Aerial crown-view tile of a tropical tree (Barro Colorado Island, Panama), acquired 20250512:
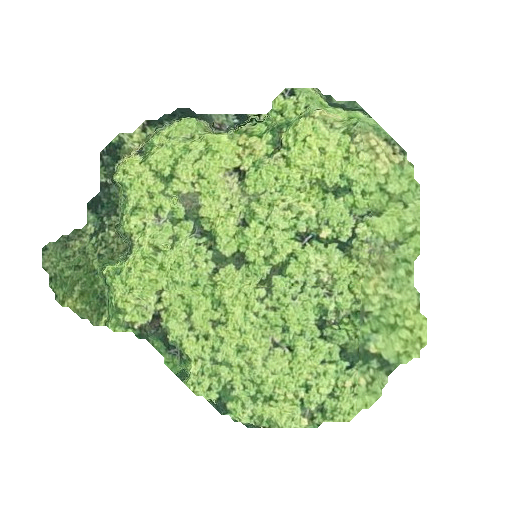
Species: Astronium graveolens
GBIF accepted scientific name: Astronium graveolens
Crown area: 134.015 m²